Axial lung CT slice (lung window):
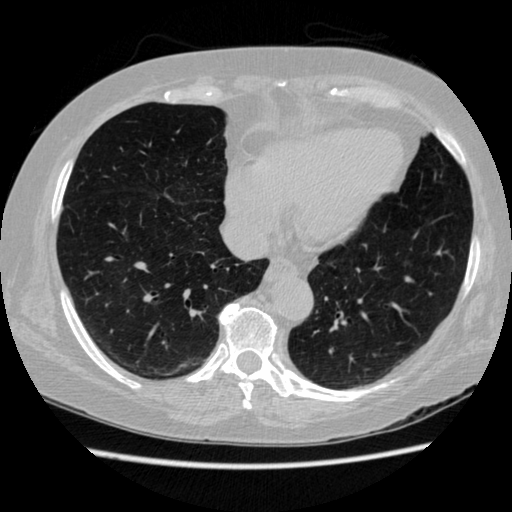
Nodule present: no